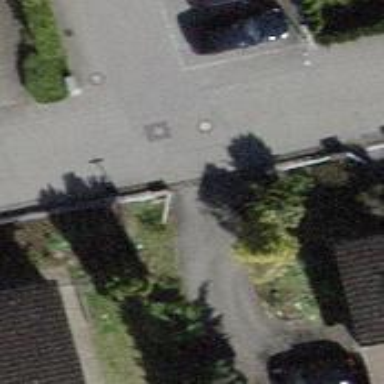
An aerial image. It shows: Paved residential road.